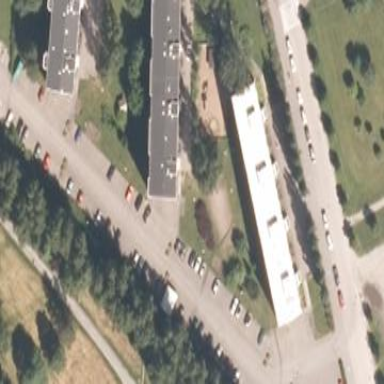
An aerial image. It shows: Parking area with surface.